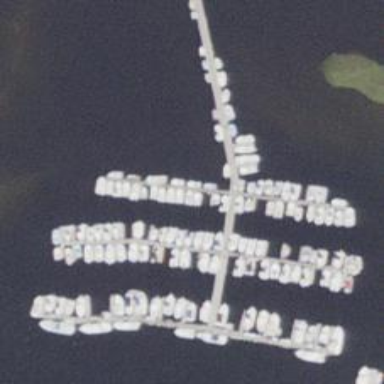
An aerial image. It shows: Man-made pier.